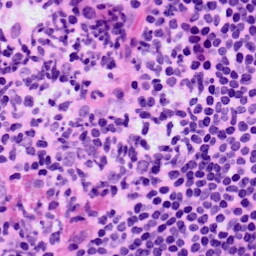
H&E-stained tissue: LymphNode